Field crop: maize
Growth stage: 2
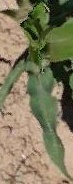
Species: maize